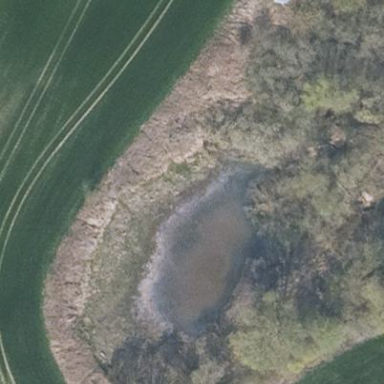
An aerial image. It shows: Peaceful pond surrounded by nature.